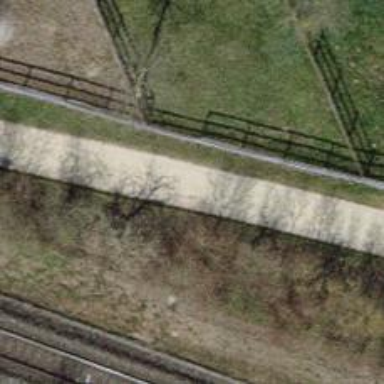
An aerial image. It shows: Track with grade3 tracktype.